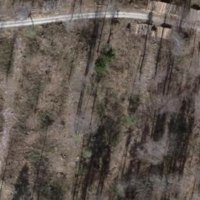
EUNIS habitat code: 43
Species observed at this site:
Campanula trachelium
Cirsium arvense